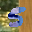
Label: 5